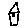
Label: house